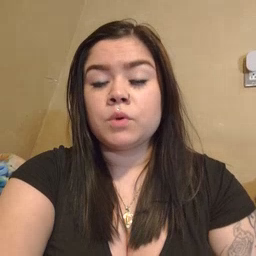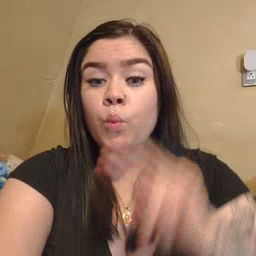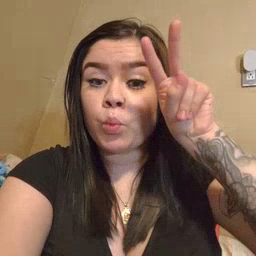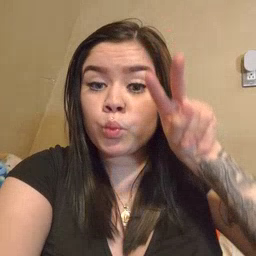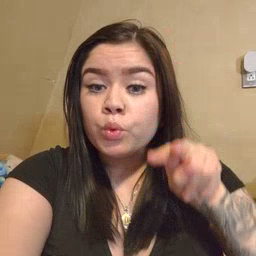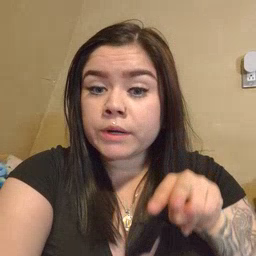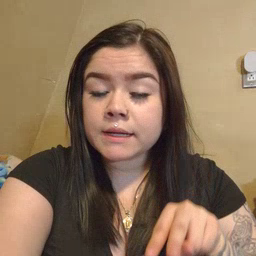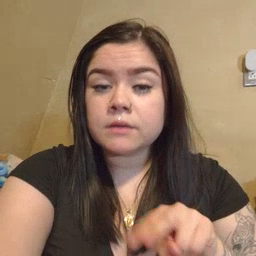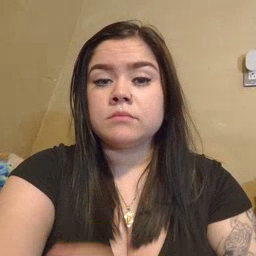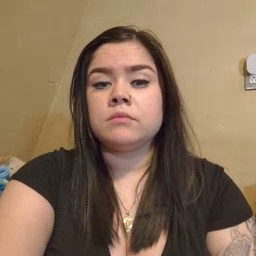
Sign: read